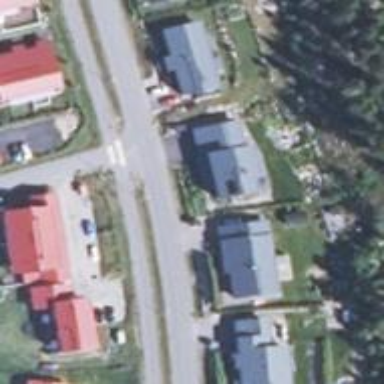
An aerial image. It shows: Asphalt road in living street.